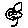
Label: flower